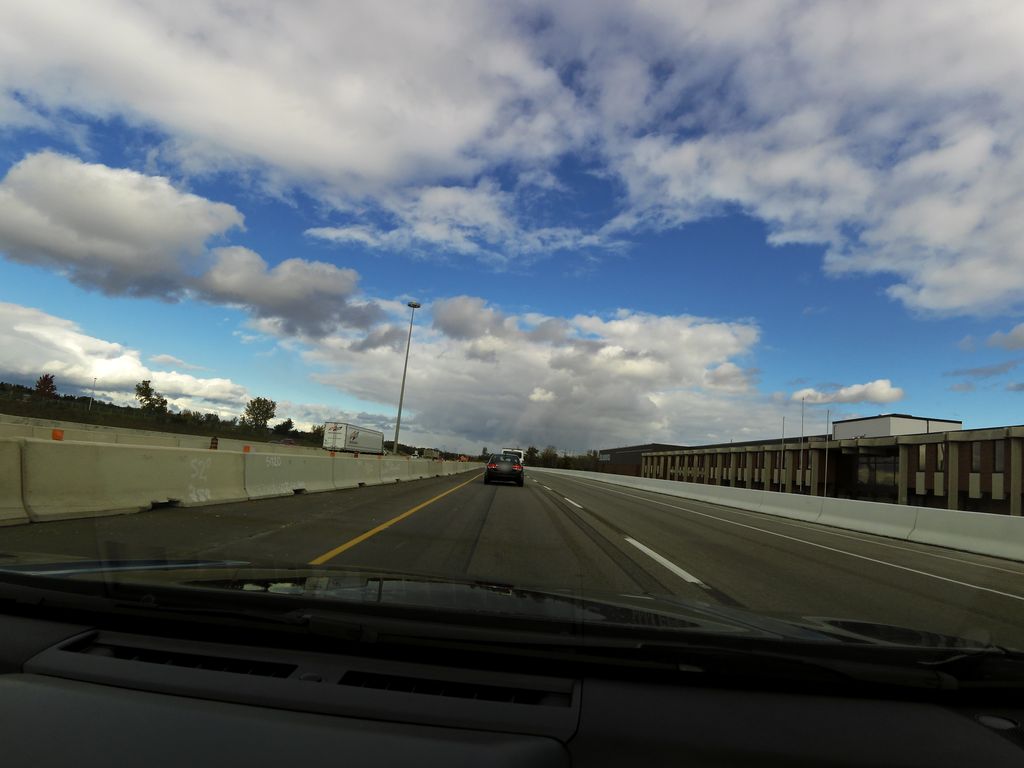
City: kitchener-waterloo